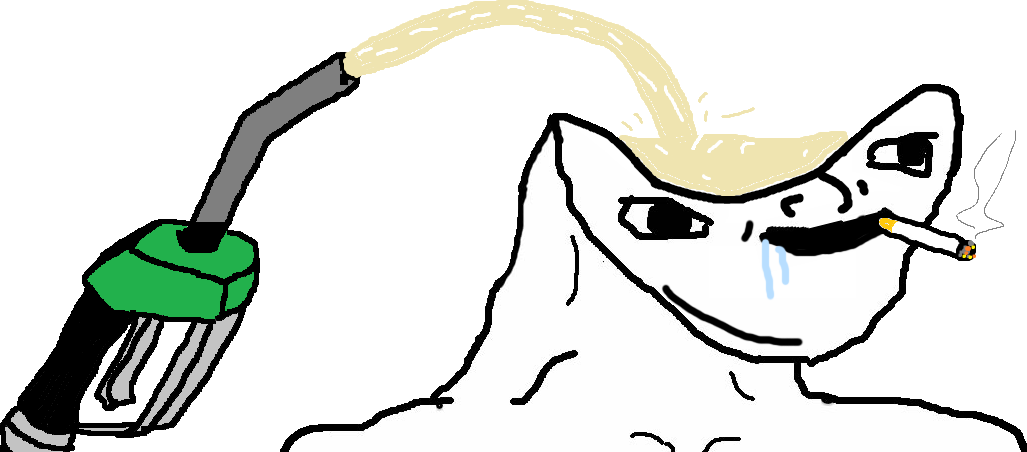
Label: 5_Brainlet